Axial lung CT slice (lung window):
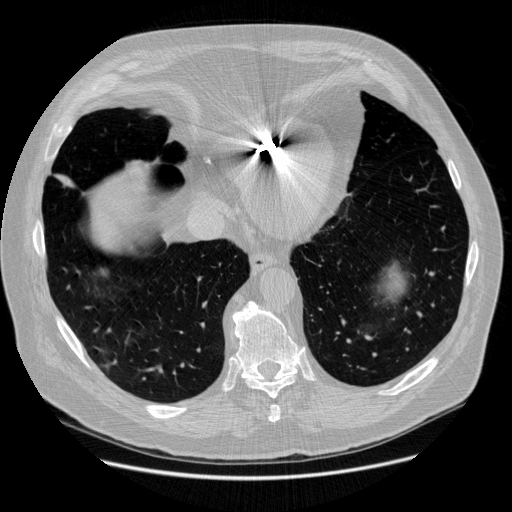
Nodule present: no